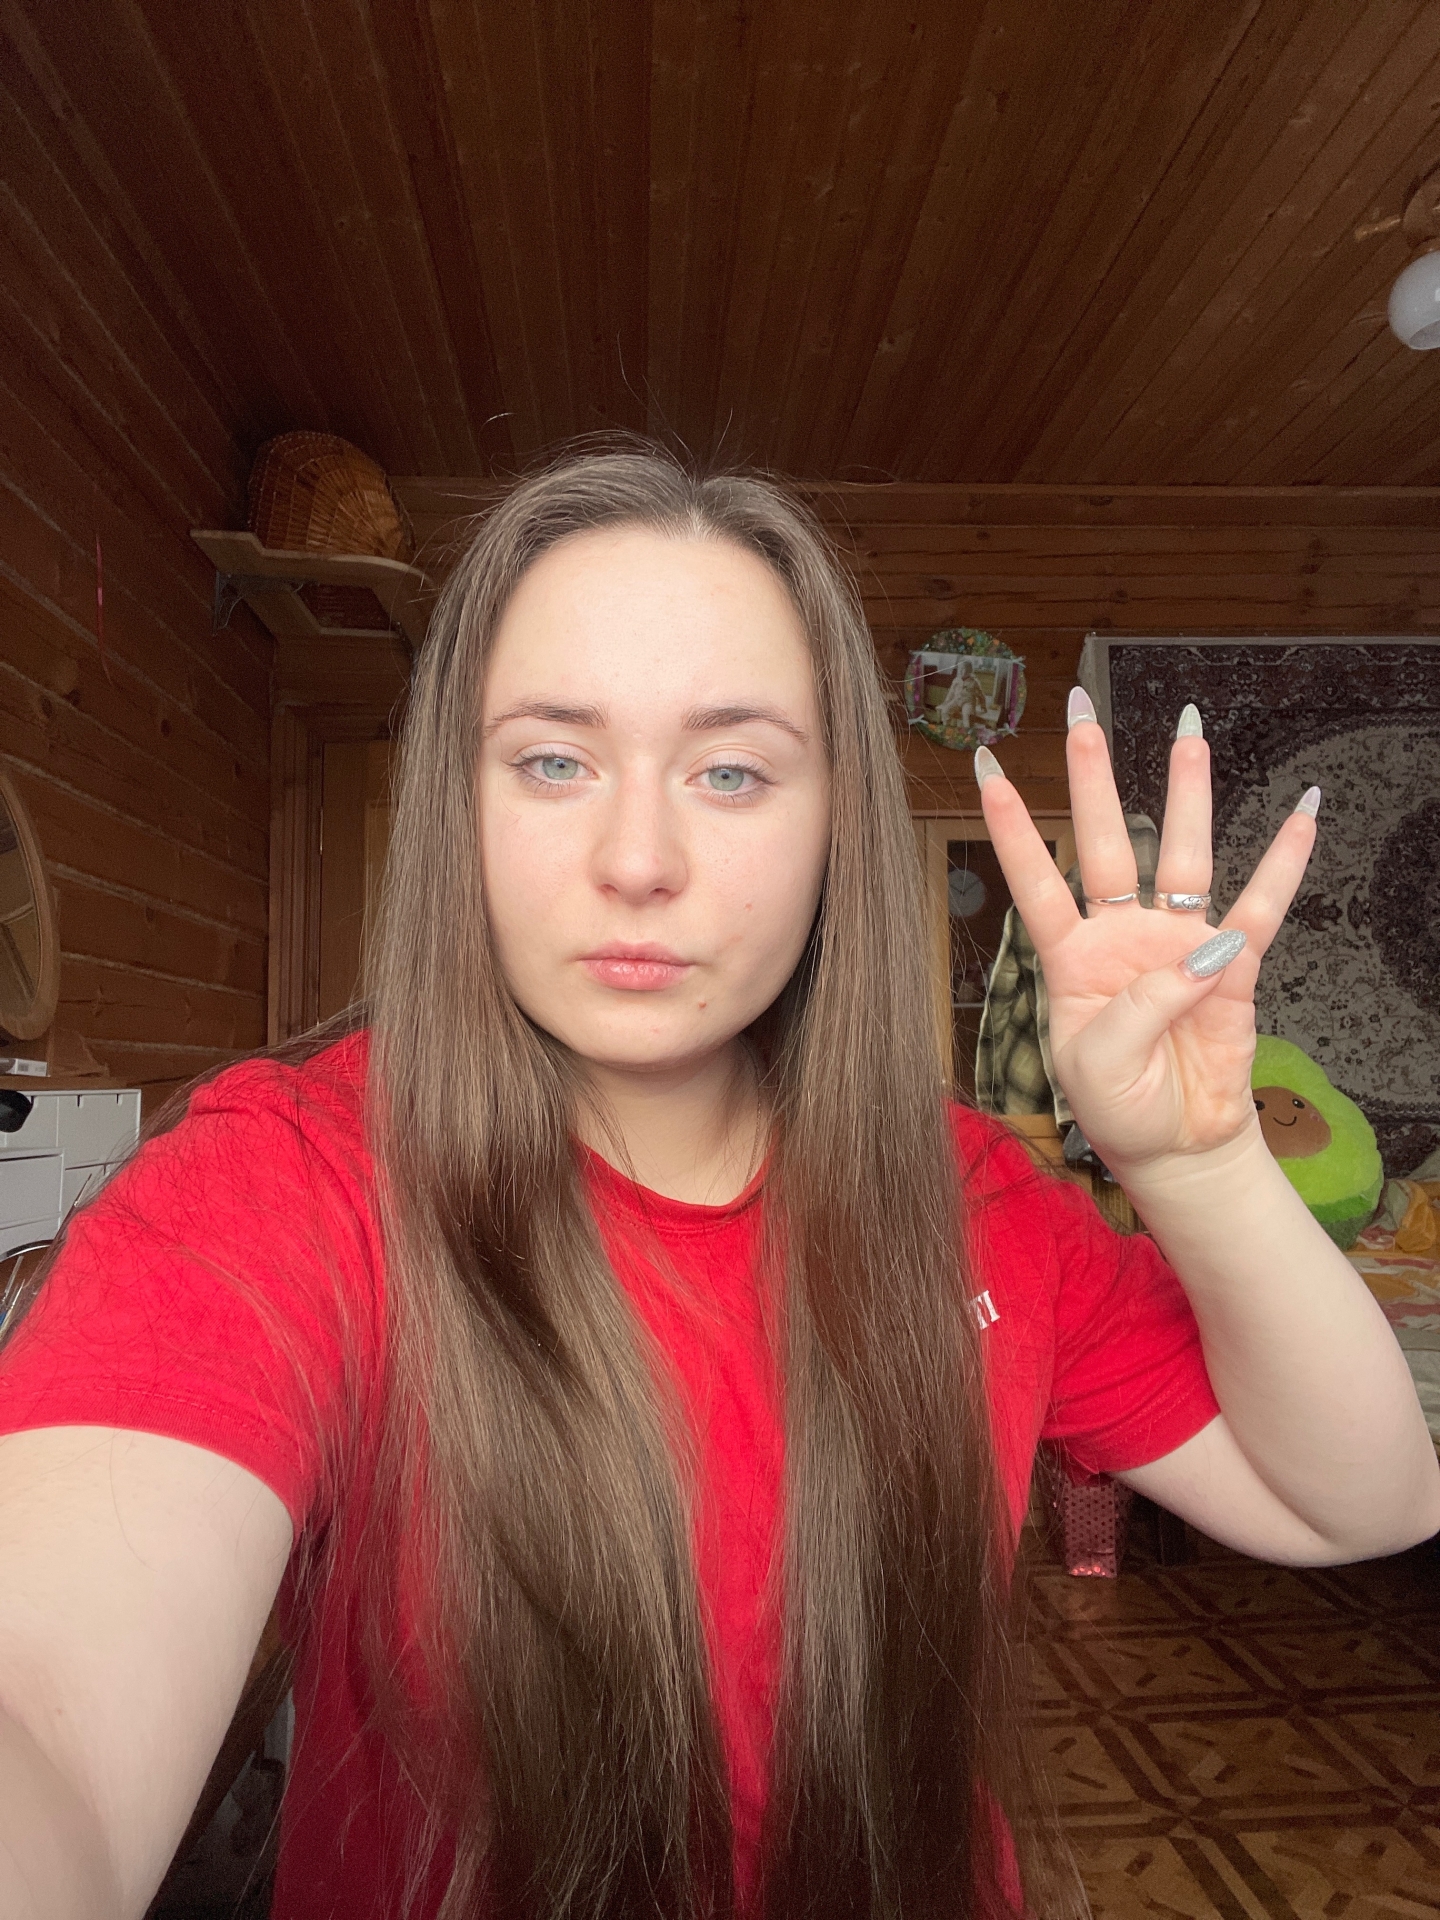
Label: clear